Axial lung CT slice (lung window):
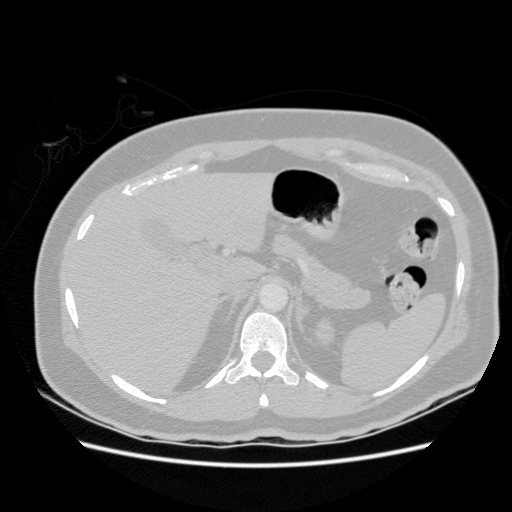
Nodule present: no